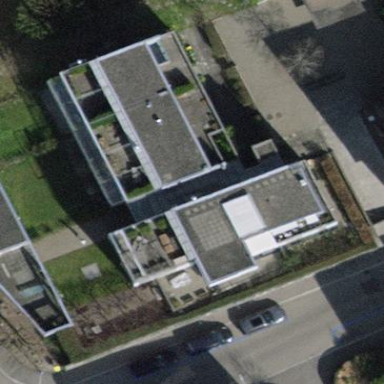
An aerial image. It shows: Balcony as part of building.